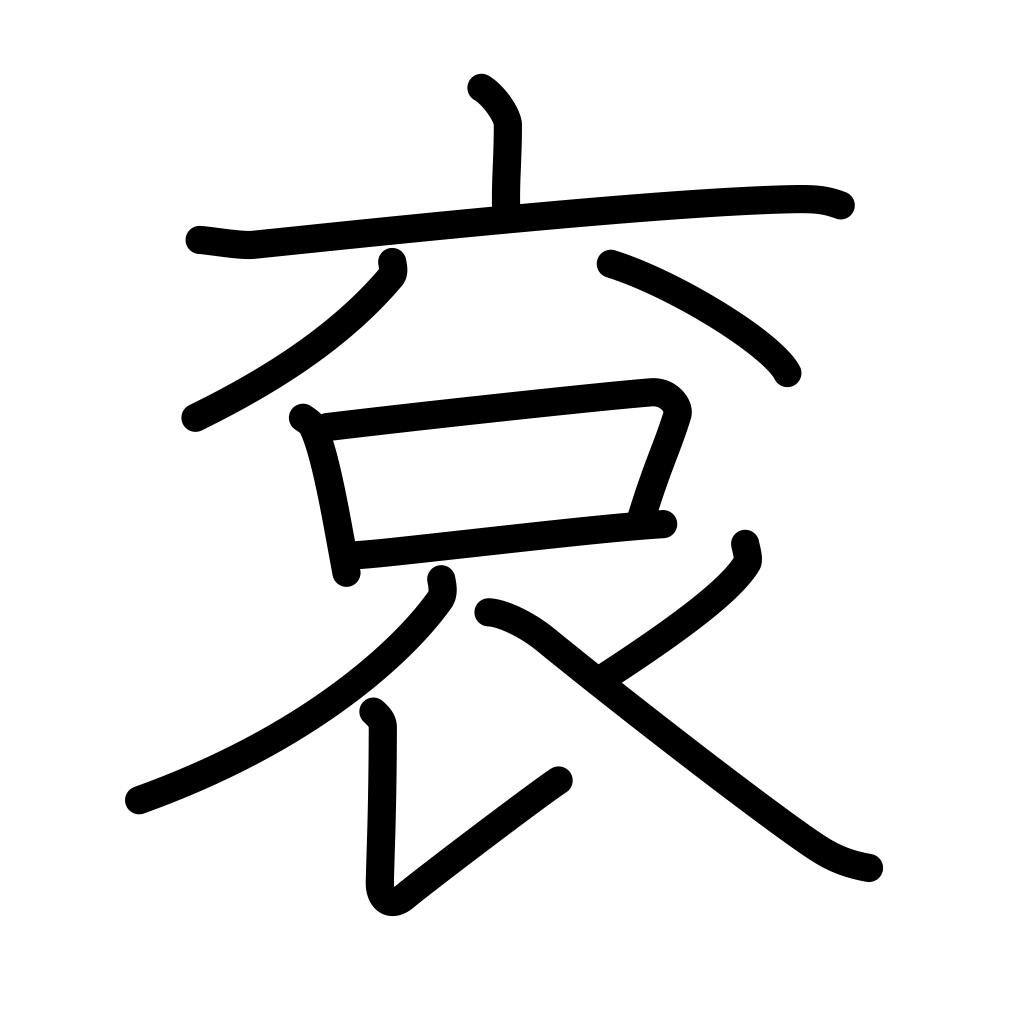
Meaning: imperial robes